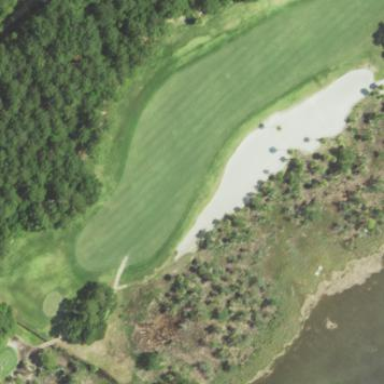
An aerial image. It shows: Sand bunker on golf course.